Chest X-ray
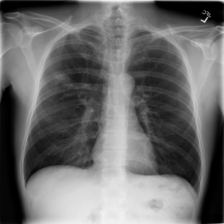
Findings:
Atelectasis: negative
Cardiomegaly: negative
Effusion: negative
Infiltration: negative
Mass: negative
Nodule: negative
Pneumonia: negative
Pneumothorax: positive
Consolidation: negative
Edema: negative
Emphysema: negative
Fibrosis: negative
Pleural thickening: negative
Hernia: negative